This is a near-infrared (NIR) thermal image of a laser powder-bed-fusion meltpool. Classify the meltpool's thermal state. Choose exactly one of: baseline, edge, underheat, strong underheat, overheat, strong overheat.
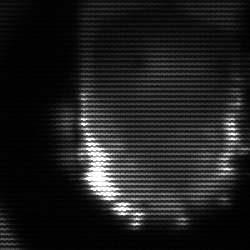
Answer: baseline